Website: macys
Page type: billing-address
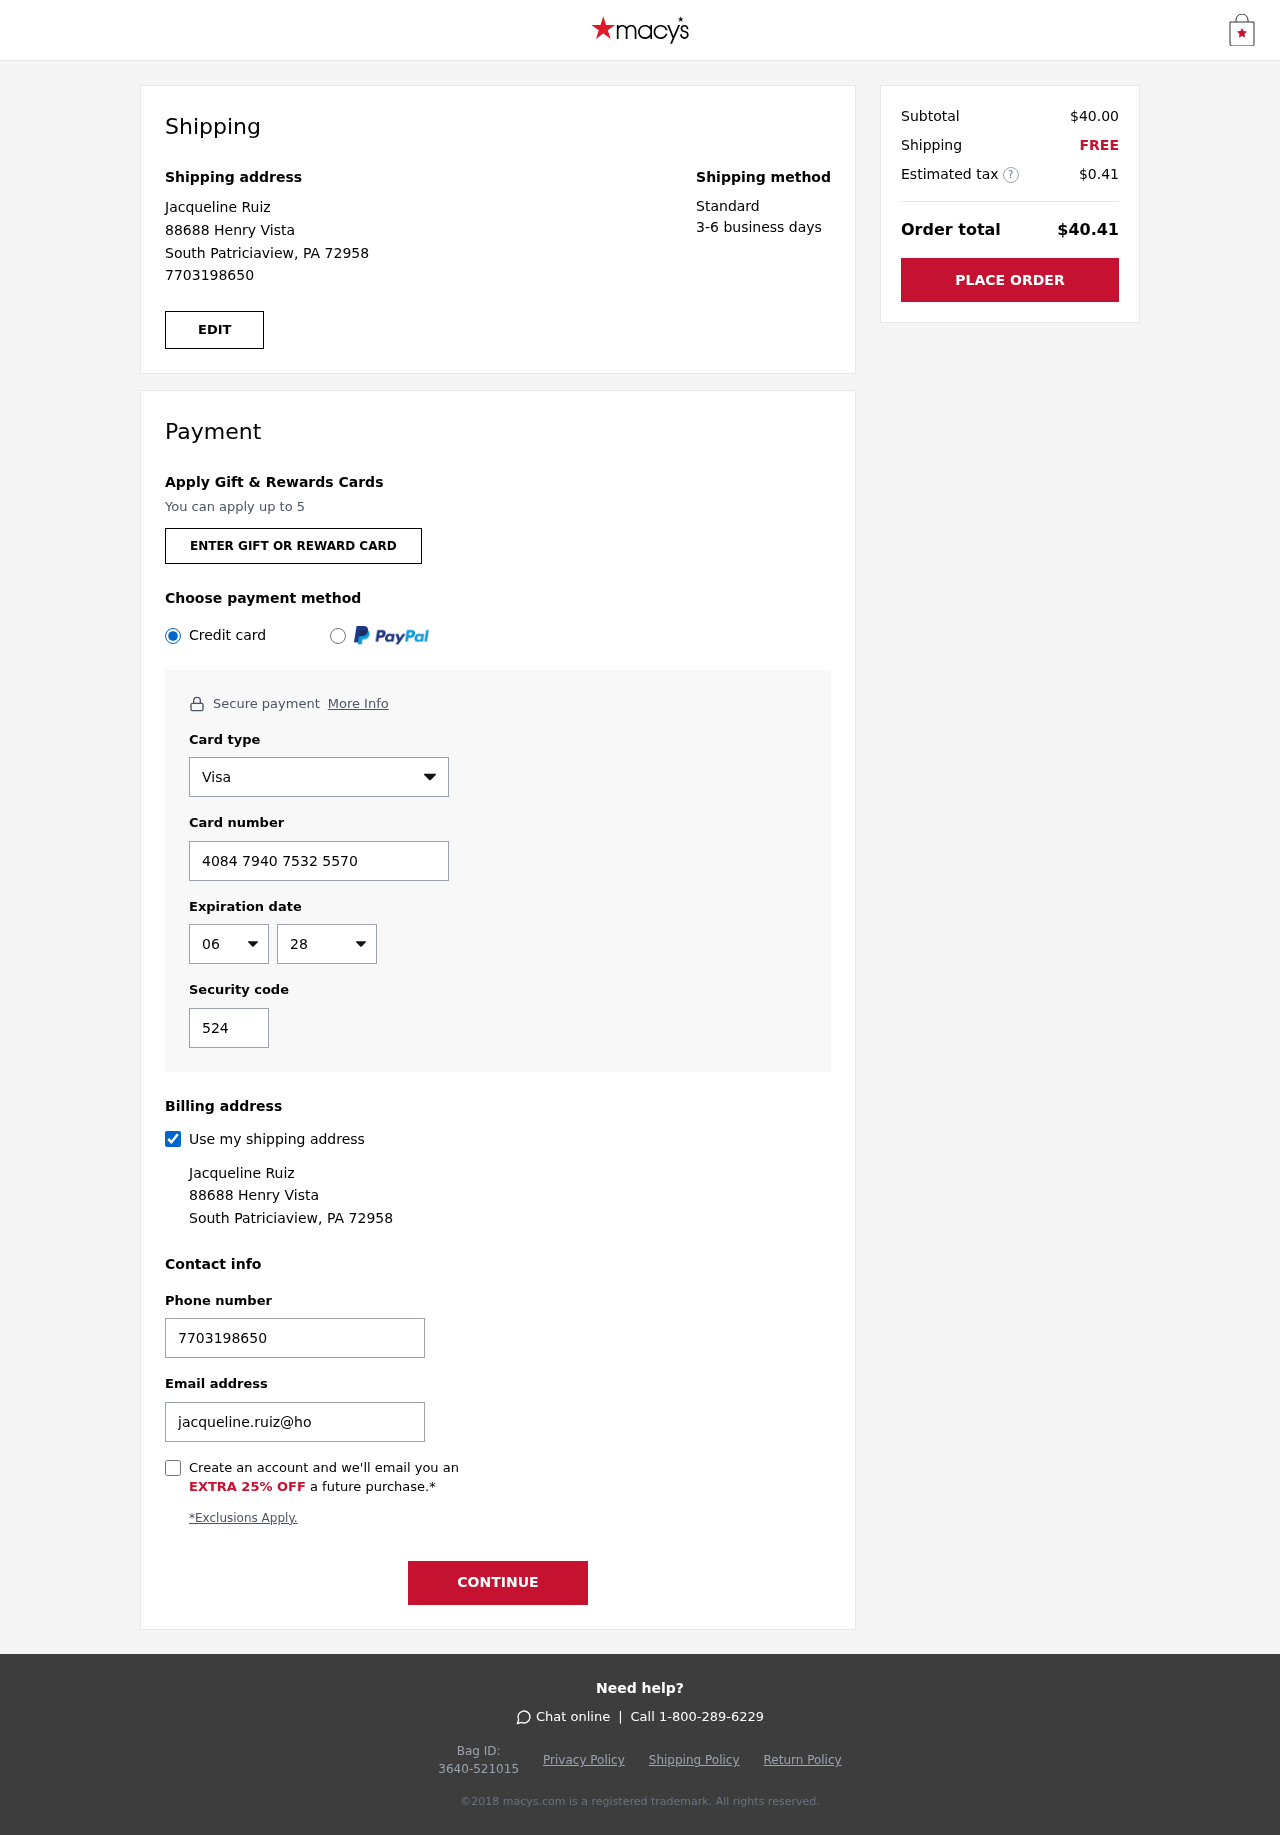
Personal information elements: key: PII_CARD_CVV
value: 524
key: PII_CARD_EXPIRY_MONTH
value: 06
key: PII_CARD_EXPIRY_YEAR
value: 28
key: PII_CARD_NUMBER
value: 4084 7940 7532 5570
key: PII_CARD_TYPE
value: Visa
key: PII_EMAIL
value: jacqueline.ruiz@hotmail.com
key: PII_FULLNAME
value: Jacqueline Ruiz
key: PII_PHONE
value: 7703198650
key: PII_STREET
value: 88688 Henry Vista
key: PII_CITY_STATE_ZIP
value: South Patriciaview, PA 72958
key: PII_FIRSTNAME
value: Jacqueline
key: PII_LASTNAME
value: Ruiz
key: PII_FULLNAME2
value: Jacqueline Ruiz
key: PII_FULLNAME3
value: Jacqueline Ruiz
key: PII_FIRSTNAME2
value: Jacqueline
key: PII_FIRSTNAME3
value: Jacqueline
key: PII_LASTNAME2
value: Ruiz
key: PII_LASTNAME3
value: Ruiz
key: PII_FIRSTNAME_DERIVED
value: Jacqueline
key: PII_LASTNAME_DERIVED
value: Ruiz
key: PII_FULLNAME_DERIVED
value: Jacqueline Ruiz
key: PII_NAME_FULL_DERIVED
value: Jacqueline Ruiz
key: PII_PHONE2
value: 7703198650
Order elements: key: ORDER_SUBTOTAL
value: $40.00
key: ORDER_SHIPPING_COST
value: FREE
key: ORDER_TAX
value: $0.41
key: ORDER_TOTAL
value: $40.41